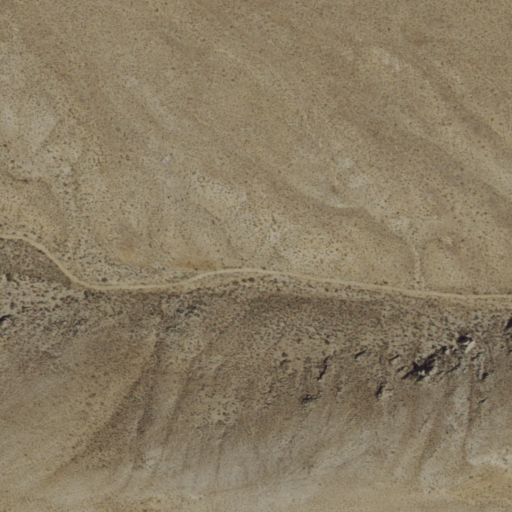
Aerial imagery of mountains in Nevada named Sahwave Mountains containing shrub and grassland